Question: I am displaying a UIPopoverView using the code:
'''
selectClientPopController= [[UIPopoverController alloc]initWithContentViewController: [self.storyboard instantiateViewControllerWithIdentifier:@"navControllerMini"]];
selectClientPopController.popoverContentSize=CGSizeMake(500, 700);
selectClientPopController.delegate=self;
[selectClientPopController presentPopoverFromRect:CGRectMake(cell.frame.origin.x+120-scrollView.contentOffset.x, cell.frame.origin.y+120,cell.frame.size.width, cell.frame.size.height) inView:self.view permittedArrowDirections:UIPopoverArrowDirectionLeft | UIPopoverArrowDirectionRight animated:YES];
'''
This navigation view controller is ued to step through a two TableViewControllers as shown below:

When a cell on the last tableView is pressed, I would like to dismiss the whole popover.
I understand that this probably needs to be done using delegates, however I do not know where to assign the delegates in order to achieve this. Thanks for the help.
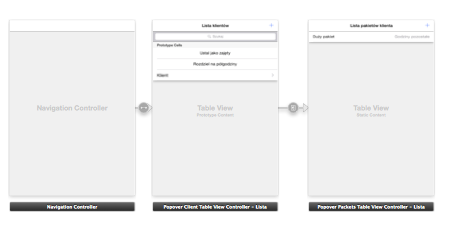
Answer: Why Not
'''
// Listen for TableView row selection by setting up delegate.
// Basically self if you set the delegate in the same view controller
YourTableView.delegate = YourViewControllerObjectWhichHasTableView;
- (void)tableView:(UITableView *)tableView didSelectRowAtIndexPath:(NSIndexPath *)indexPath{
[selectClientPopController dismissPopoverAnimated:YES];
}
'''
Whenever u need to dismiss the popover just use the above method. Refer the <URL>